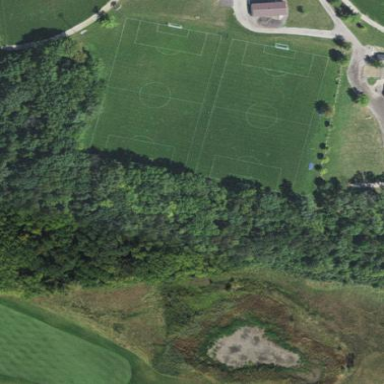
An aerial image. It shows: Soccer pitch for leisure land activities.